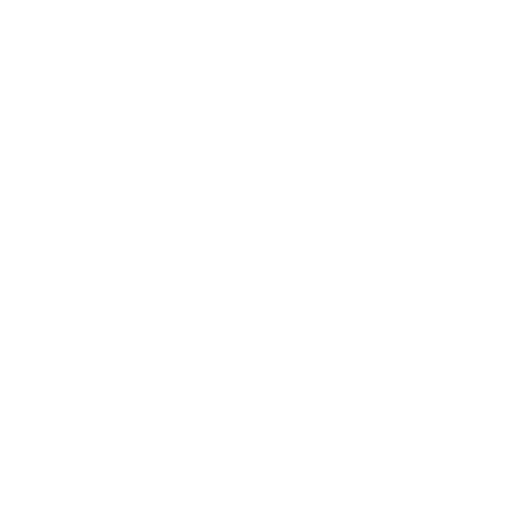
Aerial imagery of mountain in Nevada named Alice Point containing only shrub